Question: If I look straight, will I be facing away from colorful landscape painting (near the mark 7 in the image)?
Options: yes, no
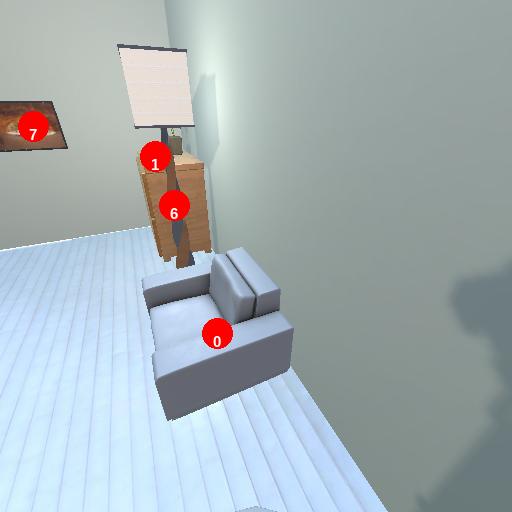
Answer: yes